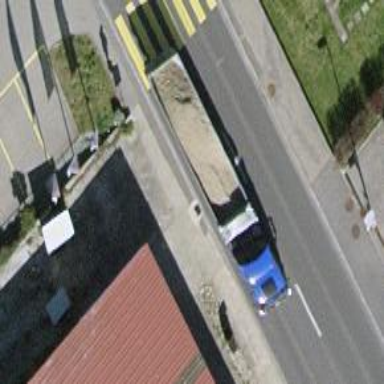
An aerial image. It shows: Bus stop with platform for public transport.